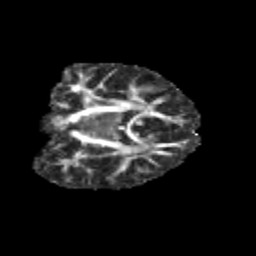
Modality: FA
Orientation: coronal
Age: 10
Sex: female
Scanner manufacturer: siemens
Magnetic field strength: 3 T
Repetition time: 3.8 s
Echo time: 0.07 s